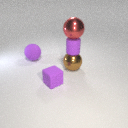
large red metal sphere above large brown metal sphere